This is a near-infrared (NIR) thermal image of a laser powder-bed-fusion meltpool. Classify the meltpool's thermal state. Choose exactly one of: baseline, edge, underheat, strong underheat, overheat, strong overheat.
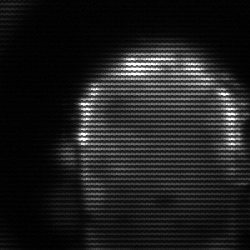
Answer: baseline